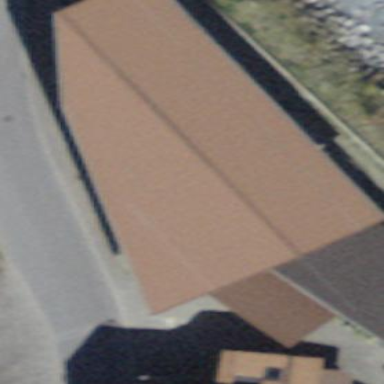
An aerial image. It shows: Warehouse.